Interaction volume radius: 5 \u00c5
Interaction volume height: 35 \u00c5
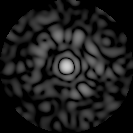
Disorder parameter: 0.8356